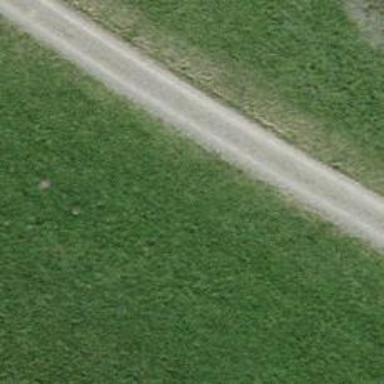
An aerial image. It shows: Compacted grade3 track.